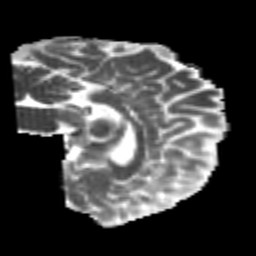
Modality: MD
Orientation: sagittal
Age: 24
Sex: male
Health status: healthy
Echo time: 0.074 s